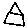
Label: house